Question: I have some weird problem:
I want to change the text color of my menu when scrolling. It is working in <URL> and in the console but not in my HTML...:

But changing the background when scrolling work!
The thing is, that I need to override a style in SemanticUI that uses '!important' and I have to use '.querySelector().setAttribute()' instead of '.getElementById().style.color' because it seems to not support adding '!important' to a color.
<URL>
Is there anything I'm missing?
Thank you in advance!
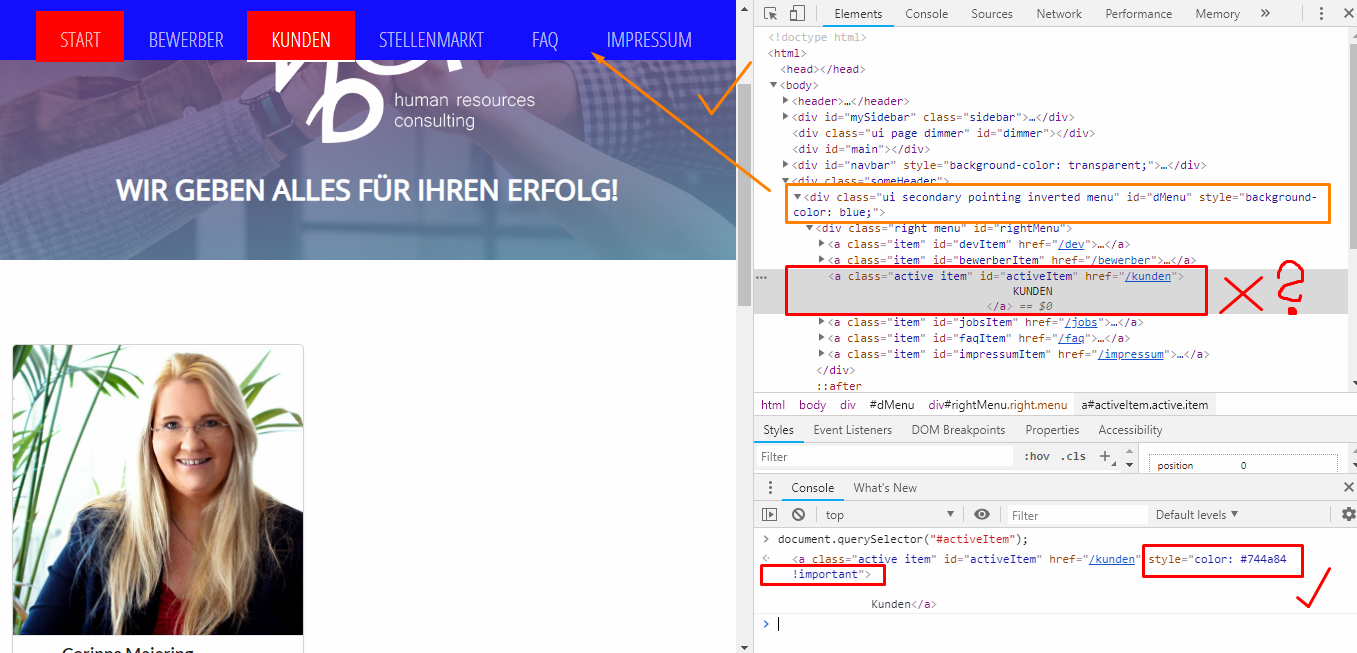
Answer: As mentioned in the above answer by '@taras-d', you have two elements with same id. If you want to change color of both elements means you need to get all elements and apply css to it.
'''
var _activeElements = $(".nav_bar #activeItem");
_activeElements.each(function(index) {
_activeElements[index].setAttribute('style', 'color: #744a84 !important');
});
'''
Add some dummy class like 'nav_bar' to upper element to select all elements
'''
<div class="right menu nav_bar" id="rightMenu">
...
</div>
'''
Add 'nav_bar' class to another '#activeItem' parent element, then it will iterate to all elements and apply css